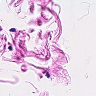
Metastatic tissue present: no